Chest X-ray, AP view. Patient: 57 years old, sex M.
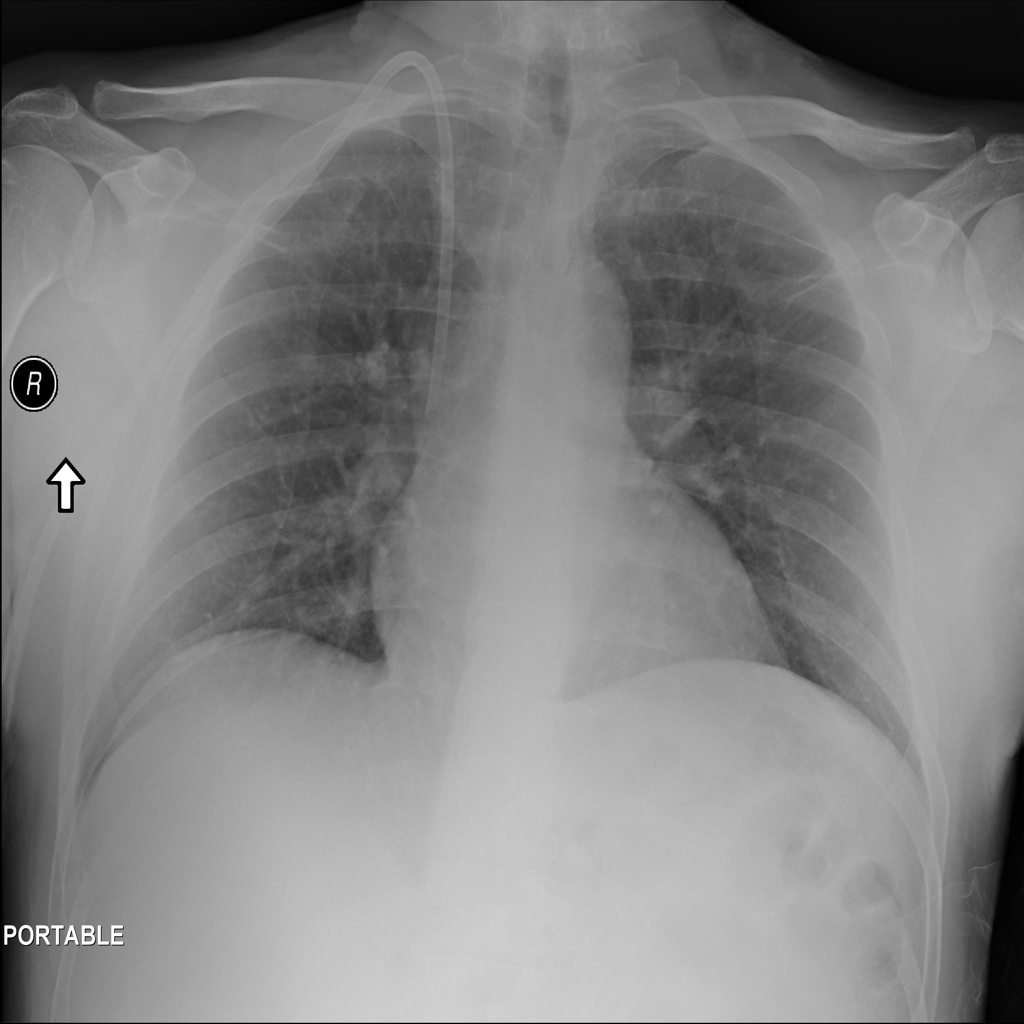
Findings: No Finding